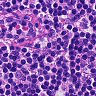
Metastatic tissue present: no